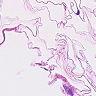
Metastatic tissue present: no